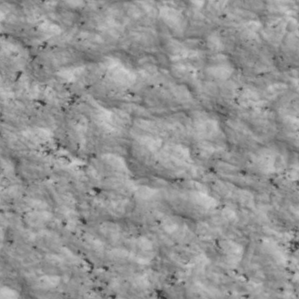
Label: non_frost